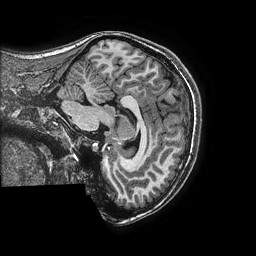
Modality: T1w
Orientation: sagittal
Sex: male
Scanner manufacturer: ge
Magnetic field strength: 3 T
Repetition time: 0.0077 s
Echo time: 0.003436 s